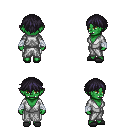
a pixel art fantasy rpg character, female body template, orc, green skin, white robe, white pants, raven short bangs hairstyle, white cloth bandages, gray slippers, four views (front, back, left, right), 2x2 character sprite sheet, small pixel art, hard edges, no anti-aliasing